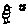
Label: bird